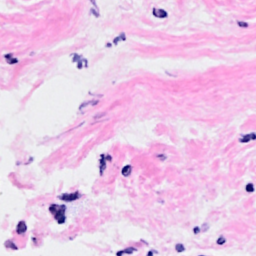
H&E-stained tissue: Breast